Interaction volume radius: 10 \u00c5
Interaction volume height: 25 \u00c5
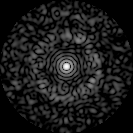
Disorder parameter: 0.8258